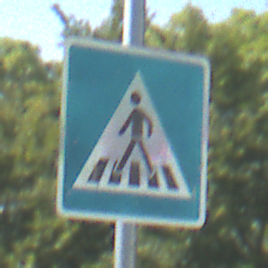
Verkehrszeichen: FussgaengerueberwegRechts
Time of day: Midday
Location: Outdoor (Nature)
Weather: Clear
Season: NotSpecified
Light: Natural